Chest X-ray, AP view. Patient: 76 years old, sex M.
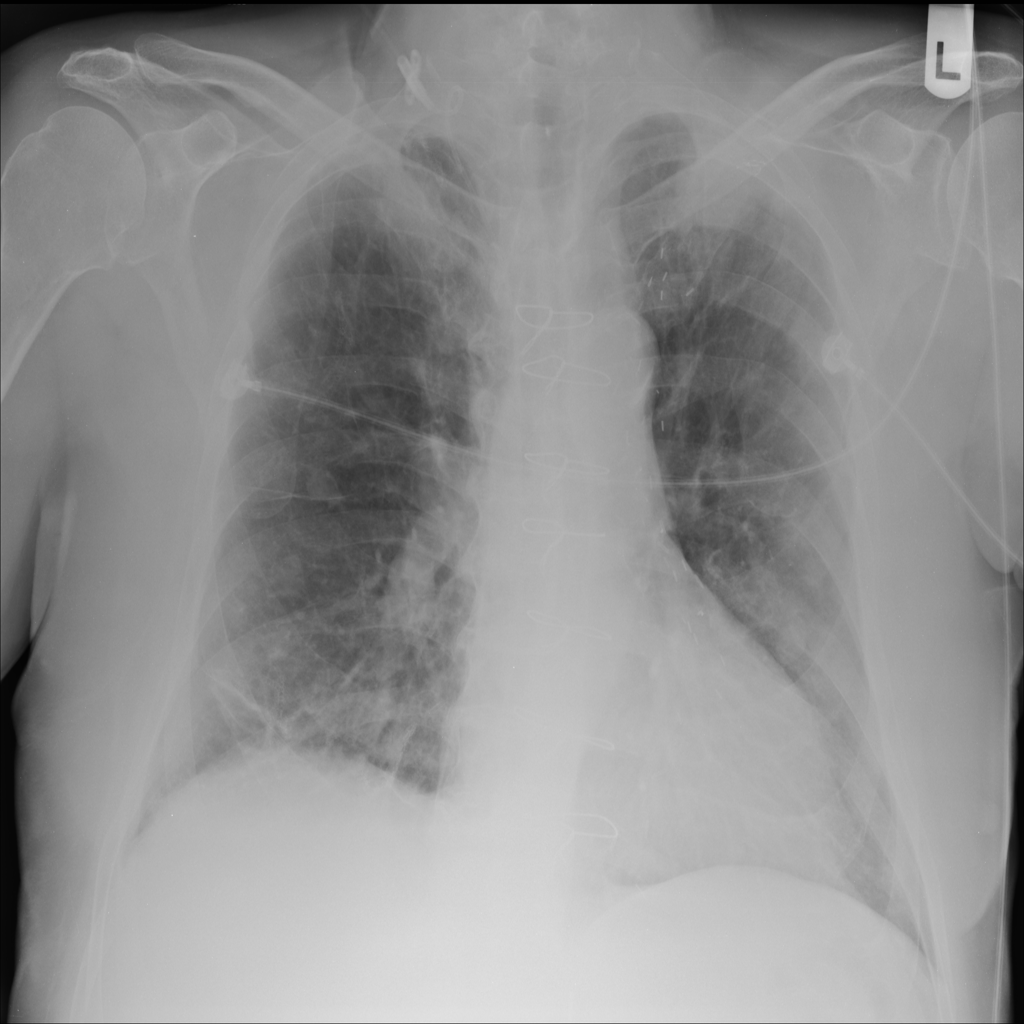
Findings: Atelectasis, Nodule